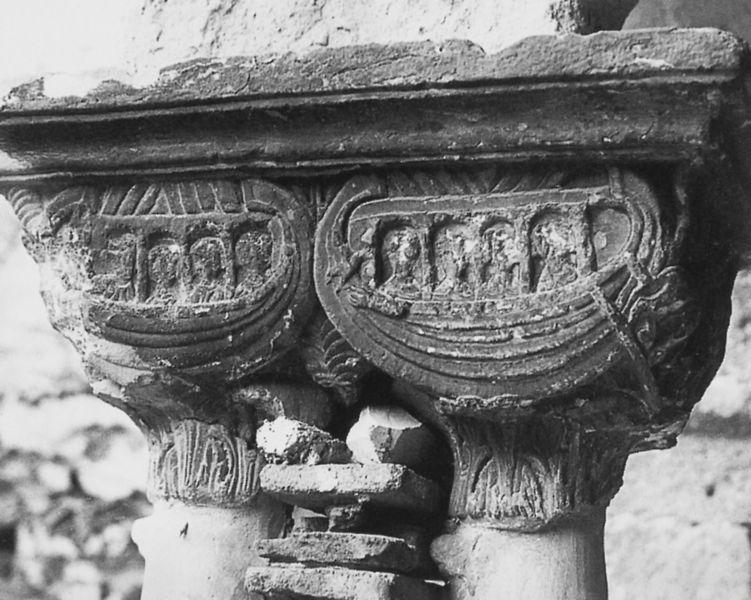
Titel: Kapitelle: Arche Noah, Kreuzgang und Triumphbogen
Standort: Cefalù, Dom (EU - I - Sizilien)
Schlagwörter: blätter, schatten, menschen, grau, holz, köpfe, licht, marmor, männer, schwarz, säule, säulen, weiss, muster, bart, gesichter, architektur, stein, blatt, boot, boote, kahn, ruder, doppelsäule, relief, bogen, fischer, figuren, kähne, rundbogen, palme, palmwedel, foto, fotografie, ruine, antike, schwarzweiss, architrav, arkaden, kapitelle, kapitell, säulchen, fragment, portal, sandstein, antik, griechisch, romanik, volute, schaft, acht, elfenbein, kapitel, abakus, verschmutzt, akanthus, karnies, bauschmuck, barken, palmblatt, kühne